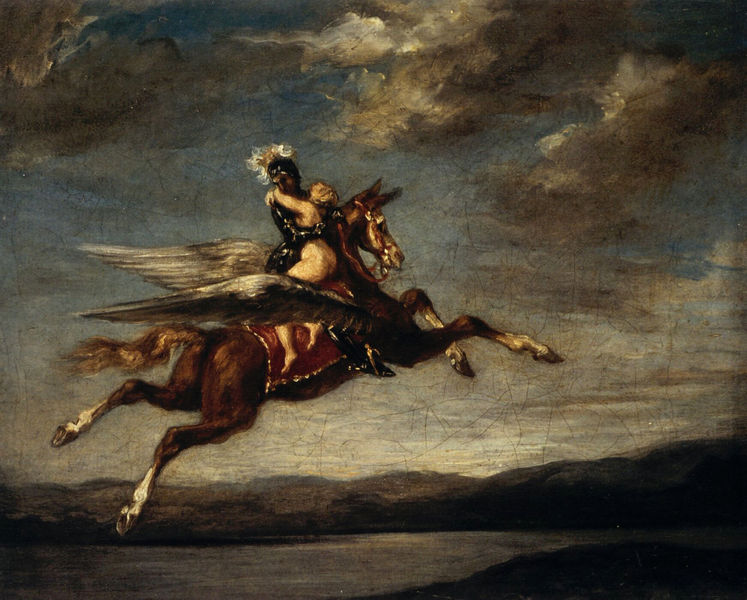
Titel: Roger fliegt mit Angelika davon
Künstler: Eugène Delacroix
Standort: Basel
Institution: Sammlung Richard Dreyfus
Schlagwörter: akt, berg, blau, dunkel, feder, flügel, gemälde, gott, haut, held, himmel, mann, meer, nackt, wasser, weiß, wolken, fluss, frauen, gelb, landschaft, menschen, mädchen, ocker, see, ufer, braun, frau, grau, licht, nacht, schwarz, rot, wolke, beige, blond, federn, gefieder, tod, tragen, öl, erde, hügel, natur, gewässer, boden, land, decke, paar, ohren, esel, fliegen, pferd, reiter, engel, beine, federbusch, huf, hufe, mähne, reiten, reiterin, ritt, sattel, schwanz, schweif, sprung, steigbügel, zaumzeug, zügel, bein, düster, berge, gebirge, luft, nackte, knie, hoch, flucht, umarmen, antike, maske, fuss, flug, nack, geschirr, raub, uniform, fliegend, leinwand, helm, kopfputz, mythologie, ritter, rüstung, trense, springen, maul, mythos, sage, märchen, entführung, perseus, nackte frau, brauner, schweiff, apoll, geflügelt, kopfschmuck, schief, pegasus, sakral, retten, rettung, seelandschaft, galopp, europa, satteldecke, retter, himmer, geflügeltes pferd, lüfte, andromeda, make, theseus, entführen, pegasos, gerettet, königstochter, bellerophon, flugpferd, geflügeltes pferd pegasus, göttersage, oeben, fliegendes pferd, satteö, amaone, fliegender esesl